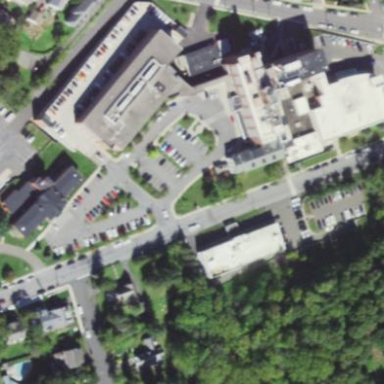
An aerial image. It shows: Healthcare facility identified as hospital.